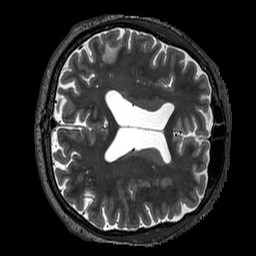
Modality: T2w
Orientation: axial
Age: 63
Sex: male
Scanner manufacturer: siemens
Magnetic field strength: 3 T
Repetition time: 3.2 s
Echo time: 0.567 s